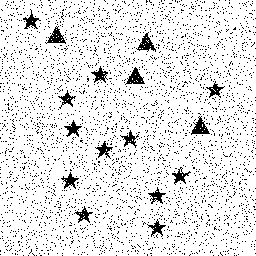
Squares: 0
Triangles: 4
Stars: 12
Total shapes: 16